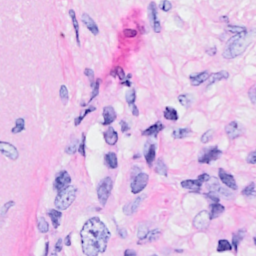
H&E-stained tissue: Breast